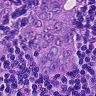
Metastatic tissue present: yes